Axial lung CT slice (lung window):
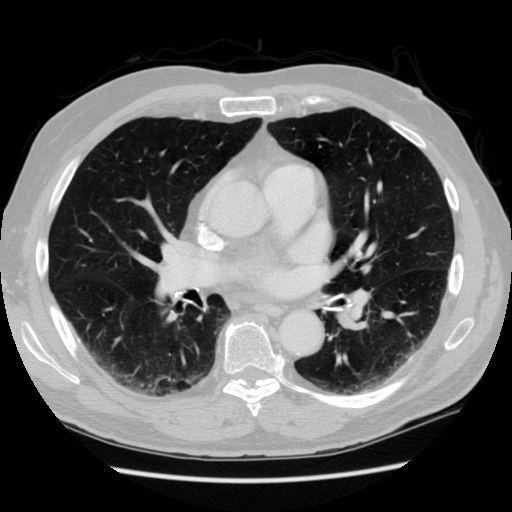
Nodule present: no